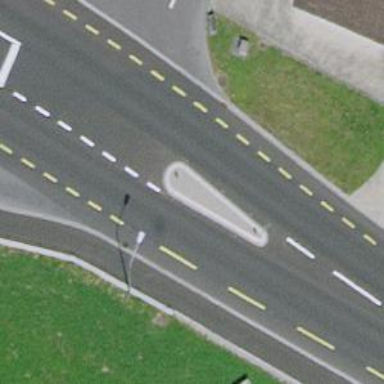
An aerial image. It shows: Traffic calming island.